Question:
'''
$("[id*=btnModalPopup]").live("click", function () {
$("#tblCustomers tbody tr").remove();
$.ajax({
type: "POST",
url: "CallDataThroughJquery.aspx/GetLeadDetails",
data: '{}',
contentType: "application/json; charset=utf-8",
dataType: "json",
success: function (data) {
alert("Hi Json");
alert(data.Leadno); // **Says data.leadno is undefined**
response($.map(data.d, function (item) { // **here I am going some where wrong**
//**cannot catch response. Help!**
}))
},
failure: function (response) {
alert(response.d);
}
});
});
'''
Please help me on this.. Thanks in Advance!
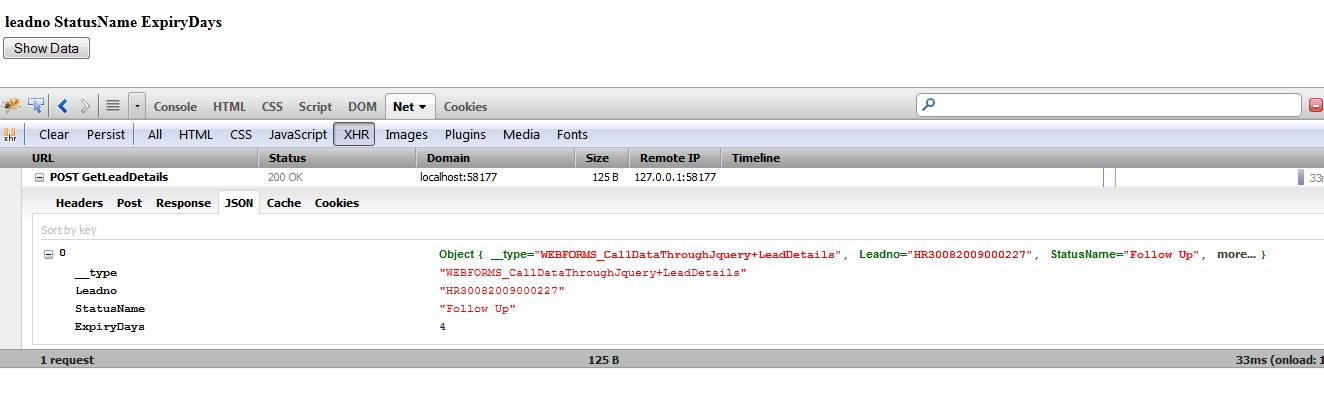
Answer: I see that your JSON is an array with an object. Try data[0].Leadno